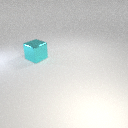
large cyan metal cube